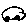
Label: car